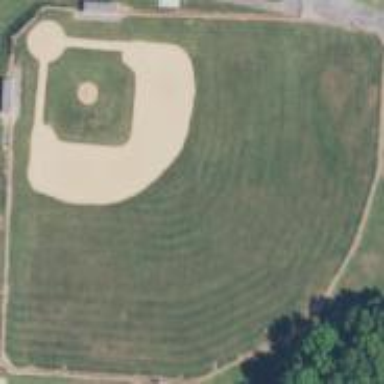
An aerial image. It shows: Baseball pitch for leisure and sports activities.